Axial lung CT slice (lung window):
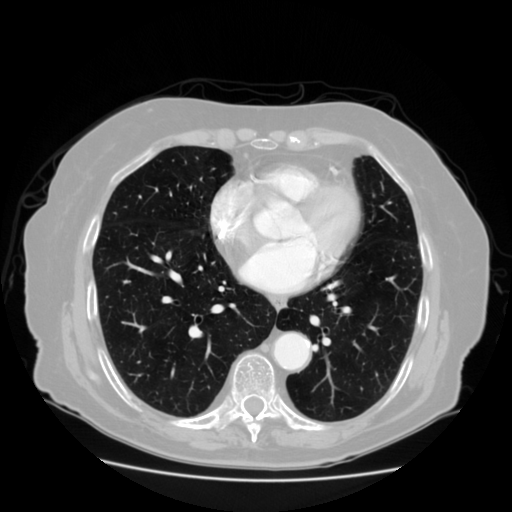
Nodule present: no